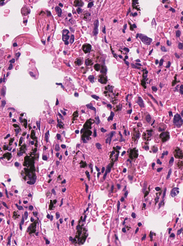
Tumor epithelial tissue: no
Tumor-associated stroma tissue: no
Normal tissue: yes